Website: macys
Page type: billing-address
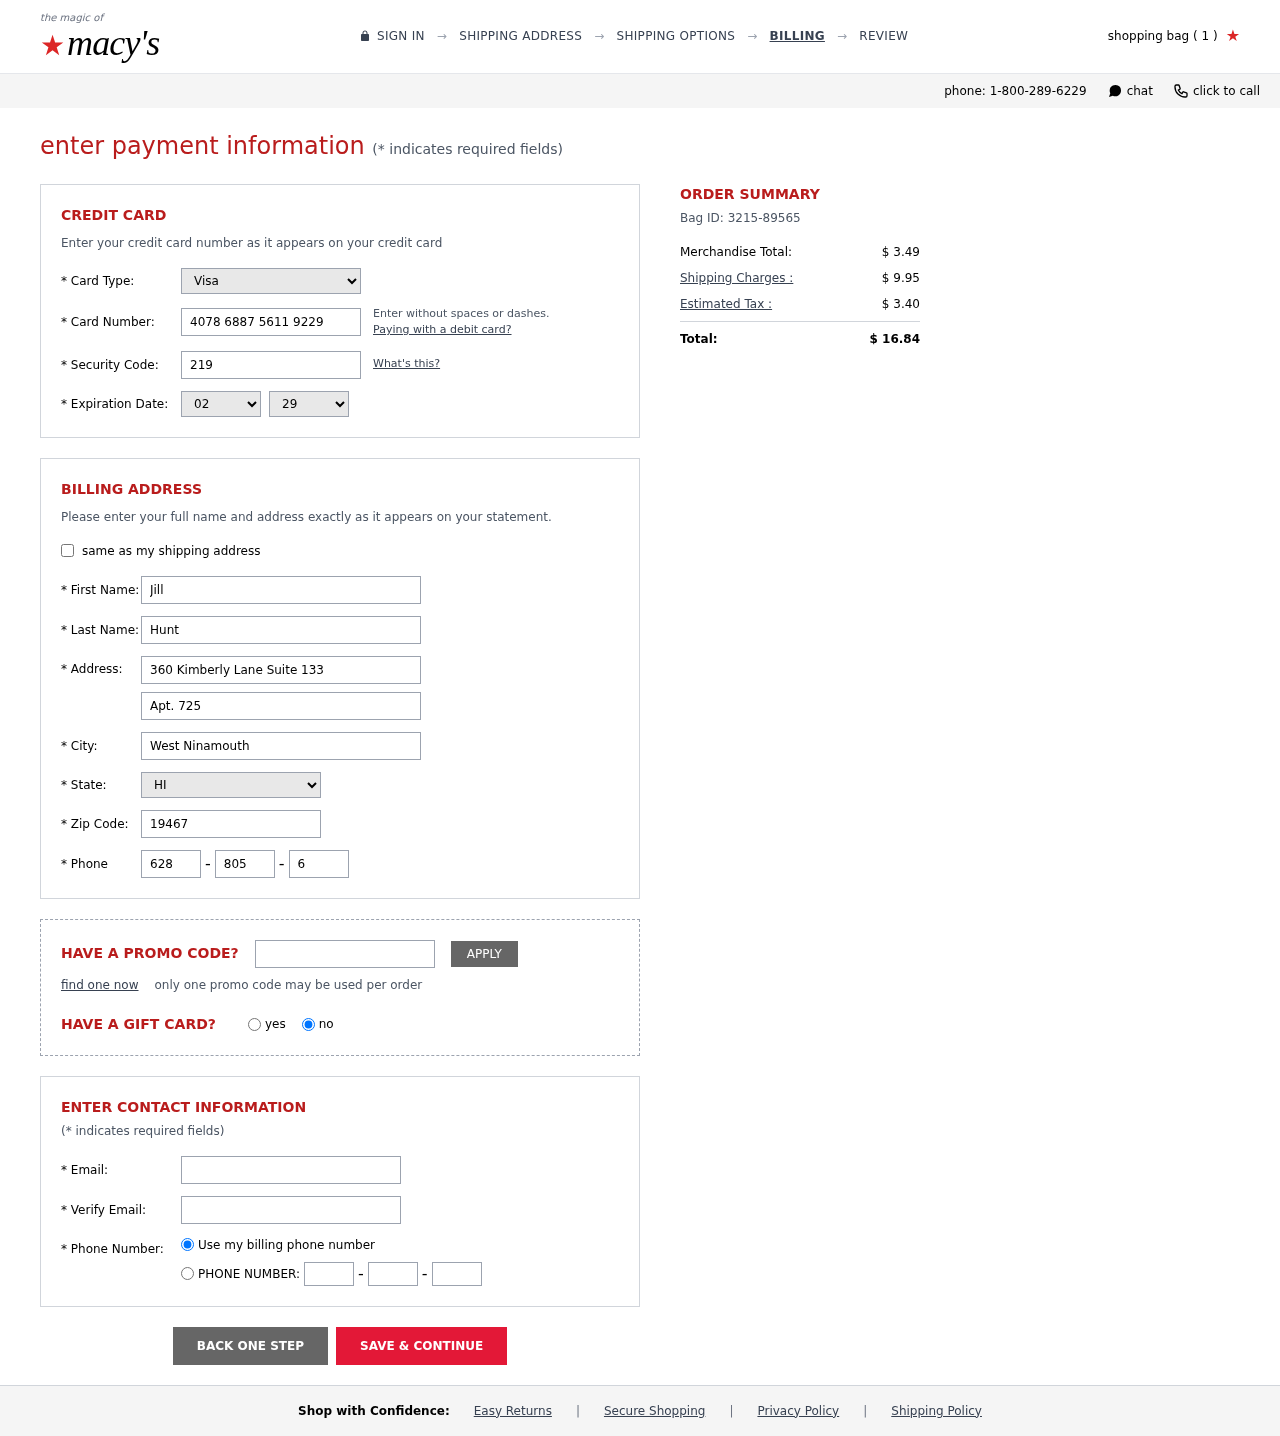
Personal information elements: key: PII_CARD_CVV
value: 219
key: PII_CARD_EXPIRY_MONTH
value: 02
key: PII_CARD_EXPIRY_YEAR
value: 29
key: PII_CARD_NUMBER
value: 4078 6887 5611 9229
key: PII_CARD_TYPE
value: Visa
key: PII_CITY
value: West Ninamouth
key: PII_EMAIL
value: jillhunt@gmail.com
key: PII_FIRSTNAME
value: Jill
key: PII_LASTNAME
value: Hunt
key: PII_PHONE_AREA
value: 628
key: PII_PHONE_PREFIX
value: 805
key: PII_PHONE_SUFFIX
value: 6929
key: PII_POSTCODE
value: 19467
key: PII_STATE_ABBR
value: HI
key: PII_STREET
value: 360 Kimberly Lane Suite 133
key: PII_STREET2
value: Apt. 725
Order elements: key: ORDER_NUM_ITEMS
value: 1
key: ORDER_ID
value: Bag ID: 3215-89565
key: ORDER_SUBTOTAL
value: $ 3.49
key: ORDER_SHIPPING_COST
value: $ 9.95
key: ORDER_TAX
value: $ 3.40
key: ORDER_TOTAL
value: $ 16.84